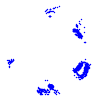
Particle: pion